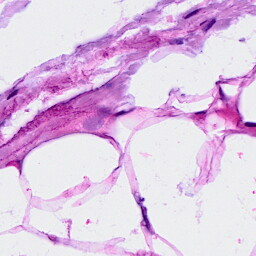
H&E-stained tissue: Breast